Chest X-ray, PA view. Patient: 51 years old, sex F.
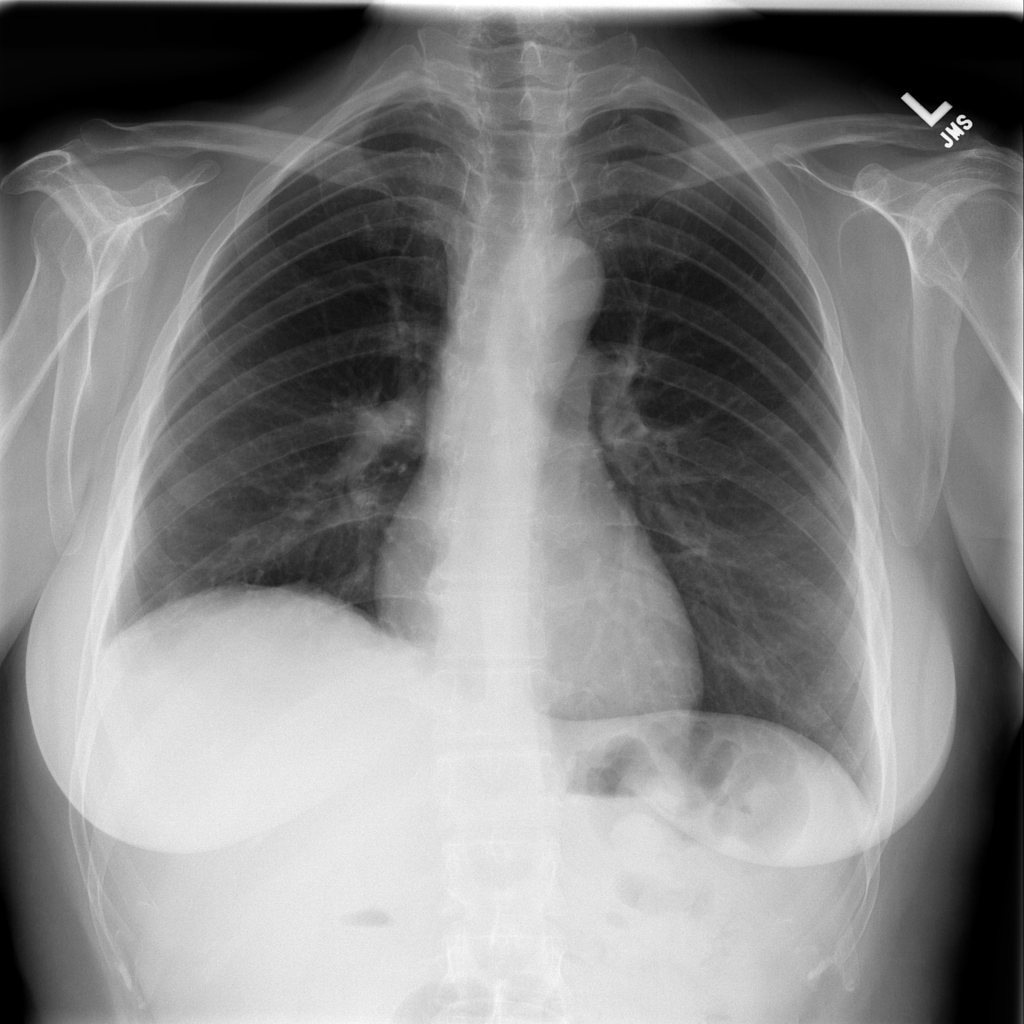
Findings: No Finding